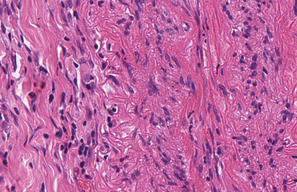
Tumor epithelial tissue: no
Tumor-associated stroma tissue: yes
Normal tissue: no